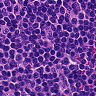
Metastatic tissue present: no